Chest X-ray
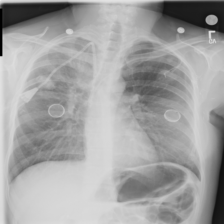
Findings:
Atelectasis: negative
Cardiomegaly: negative
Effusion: negative
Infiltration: positive
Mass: negative
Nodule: negative
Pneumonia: negative
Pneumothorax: negative
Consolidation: negative
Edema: negative
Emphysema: negative
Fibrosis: negative
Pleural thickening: negative
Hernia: negative